七年级 · 代数
已知 $\frac{x+y}{2}-\frac{x-y}{3}=1$, 用含 $x$ 的代数式表示 $y$ 为 \$ \qquad \$

\$ \qquad \$。
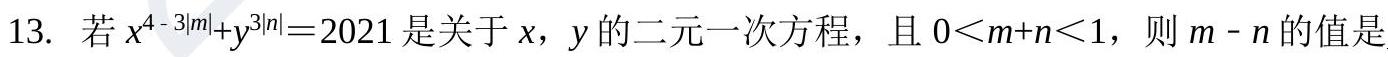
答案: $y=\frac{6-x}{5}$
解析: 由 $\frac{x+y}{2}-\frac{x-y}{3}=1$ 整理可得： $x+5 y=6$,

$5 y=6-x$, 两边同时除以 5 , 得: $y=\frac{6-x}{5}$